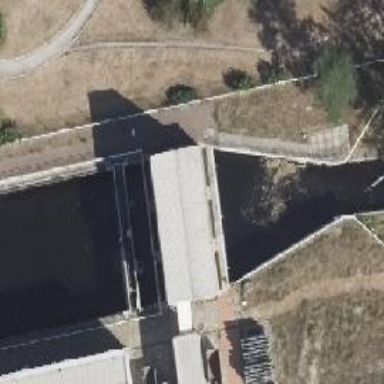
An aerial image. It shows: Weir in waterway.